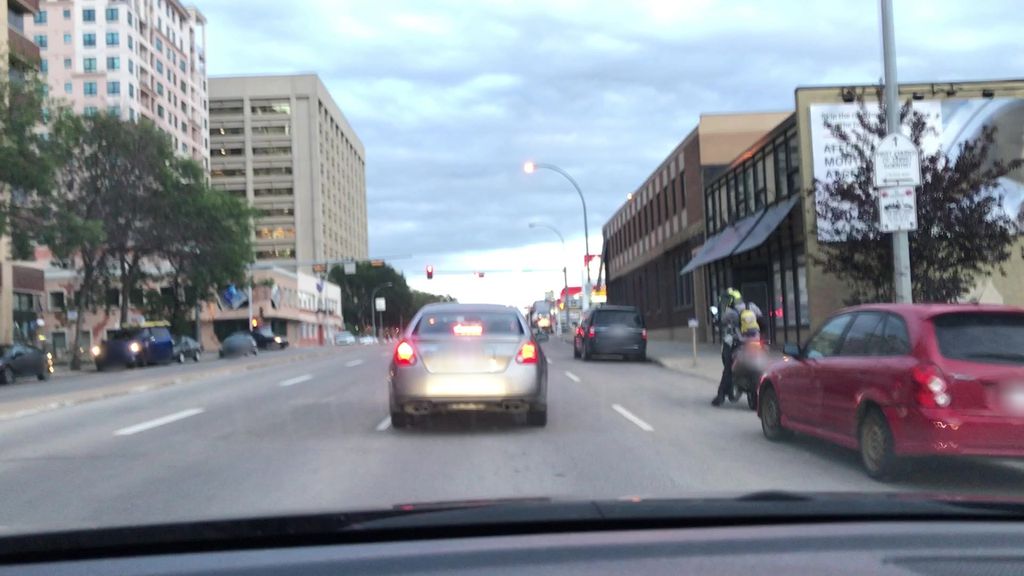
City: edmonton